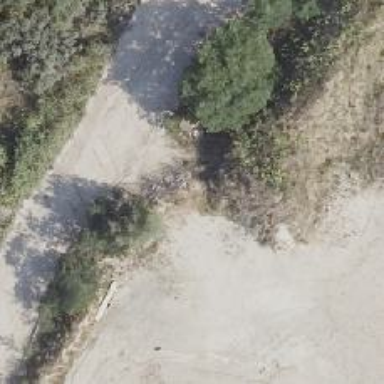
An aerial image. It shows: Abandoned railway spur.